Question: Trying to query all users in the OU "LegacyMail" with the new Admin SDK for Apps Script, but it fails:

The example at developers.google.com shows that it should look like this:
<URL>
'''
function admsdk() {
var x = AdminDirectory.Users.list({
domain: "acamedomain.com",
query: "orgUnitPath:/acamedomain.com/LegacyMail"
});
Logger.log(x);
}
'''
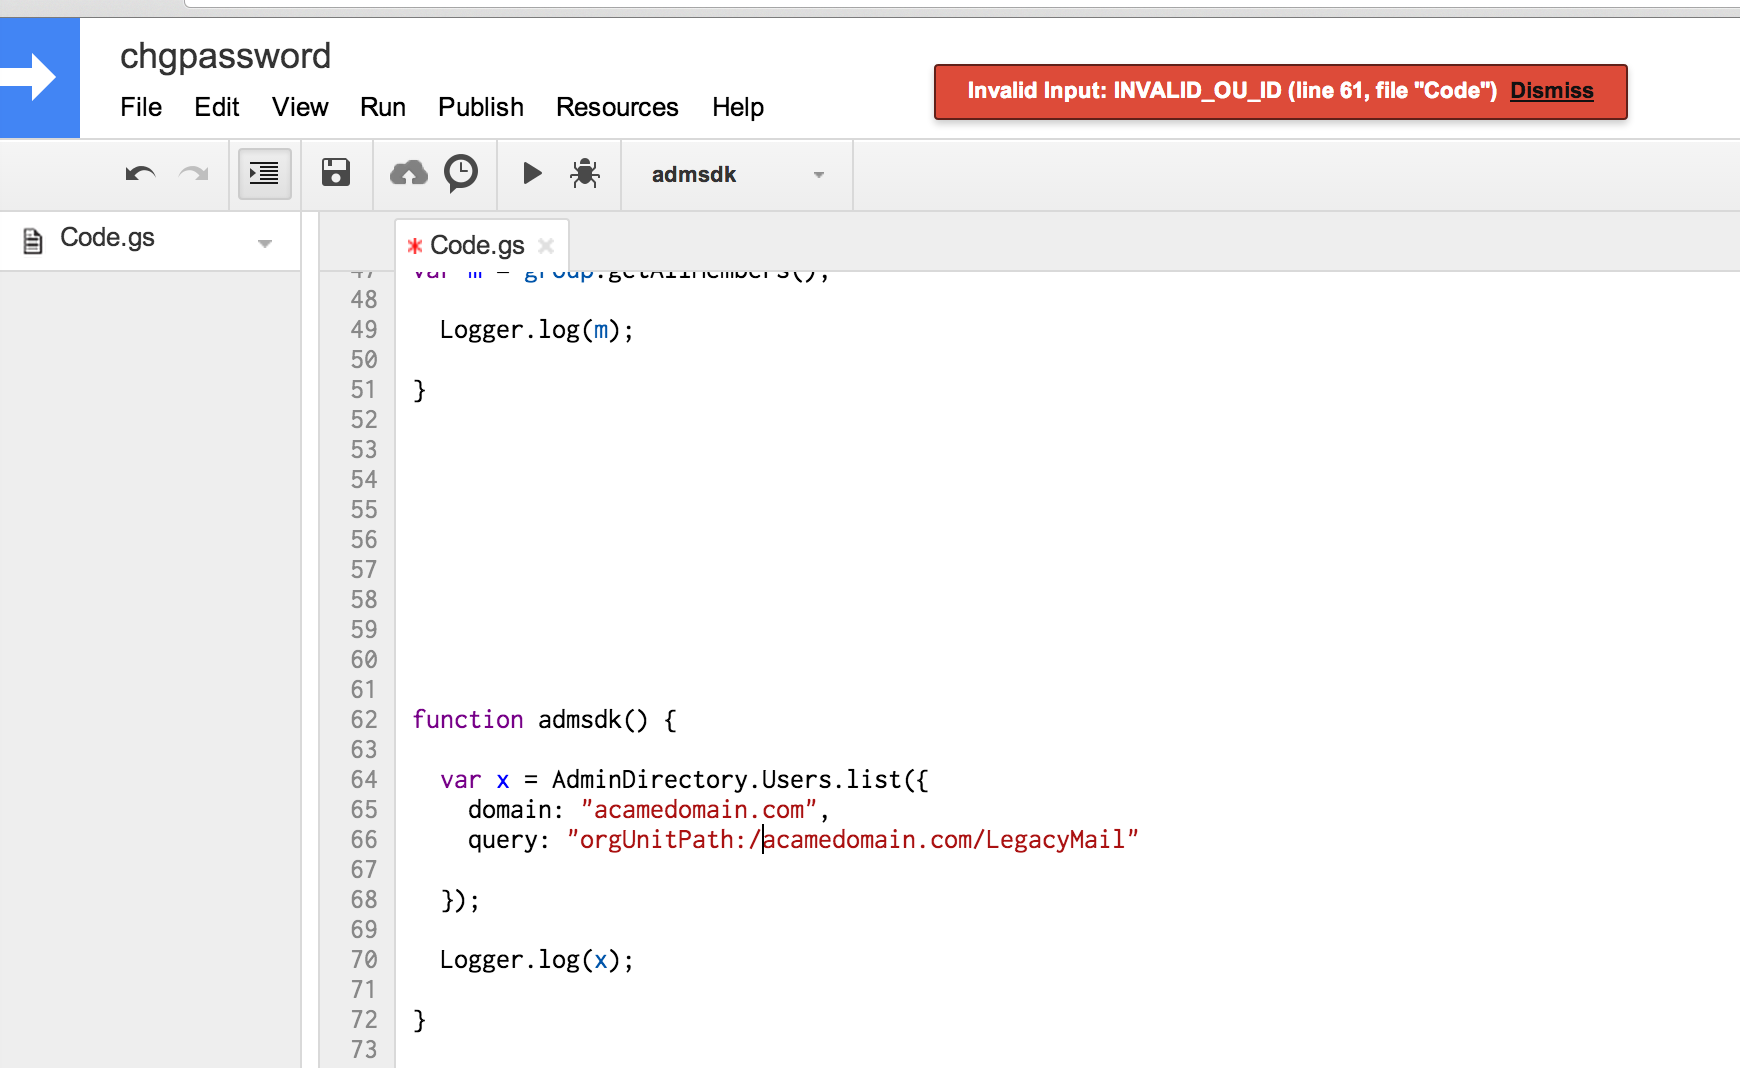
Answer: Try:
'''
function admsdk() {
var x = AdminDirectory.Users.list({
customer: "my_customer",
query: "orgUnitPath='/LegacyMail'"
});
Logger.log(x);
}
'''
to explain:
1. customer / my_customer isn't strictly necessary but it ensures you get ALL users, not just users who have a primary domain in acamedomain.com.
2. / is the root OU of your domain. /acamedomain.com is not right unless you've explicitly created an OU called that. OUs are independent of SMTP domains.